Question: Hi I am very new to cucumber. I try to click multiple button in same time.

Its my stucture. Here I need to click on every delete button. so what i was trying is
'''
When /^remove contact manitary field$/ do
s = page.all('#contact-mapping-table tbody tr').size
s.to_i.times do
within all("#contact-mapping-table tbody tr td.delete")[0] do
click_on("Delete")
end
end
click_on("Save")
end
'''
But its not working. I don't know what wrong in this. How may I click every delete button one by one or any have.
Thank you for your answer.
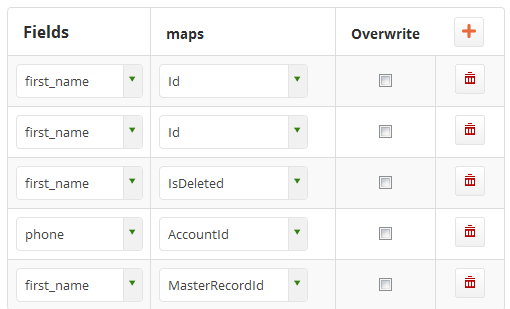
Answer: Try this code:
'''
rows = page.all('#contact-mapping-table tbody tr')
rows.each do |raw|
within raw do
# Can't use word "Delete" here since no word in link
find('.delete-button-class').click
# better to wait for a while depending on real situation. Not verified.
sleep 1
end
end
click "Save"
'''